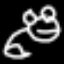
Label: frog